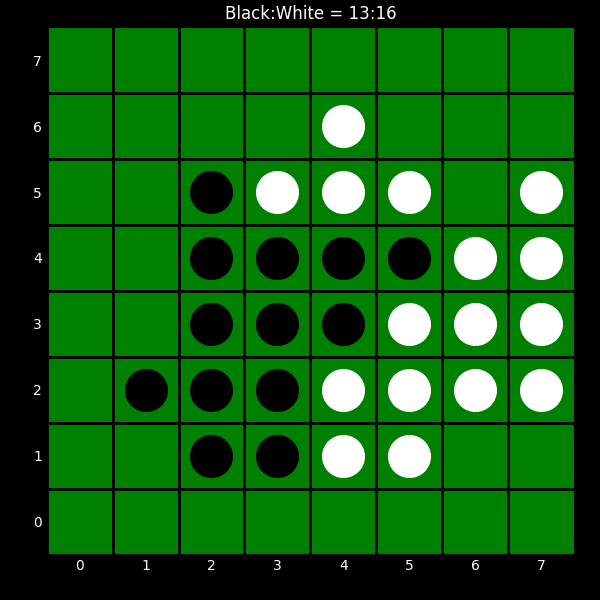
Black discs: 13
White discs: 16